Aerial crown-view tile of a tropical tree (Barro Colorado Island, Panama), acquired 20241112:
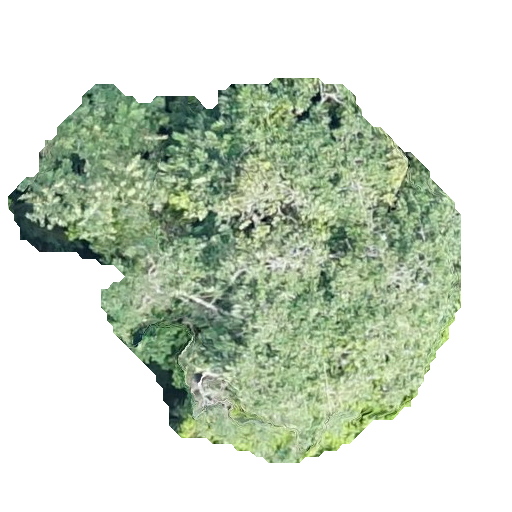
Species: Anacardium excelsum
GBIF accepted scientific name: Anacardium excelsum
Crown area: 183.123 m²